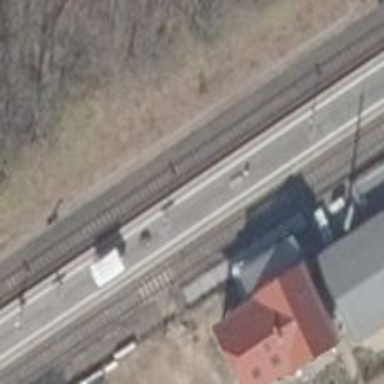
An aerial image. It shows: Train station building with gabled roof.